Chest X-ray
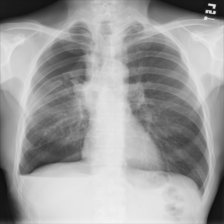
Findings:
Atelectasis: negative
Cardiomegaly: negative
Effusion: negative
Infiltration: negative
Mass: negative
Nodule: negative
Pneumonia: negative
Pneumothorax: positive
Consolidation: negative
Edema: negative
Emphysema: negative
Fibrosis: negative
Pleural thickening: negative
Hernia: negative